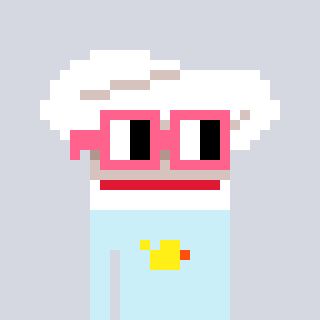
a pixel art character with square pink glasses, a chef hat-shaped head and a cold-colored body on a cool background